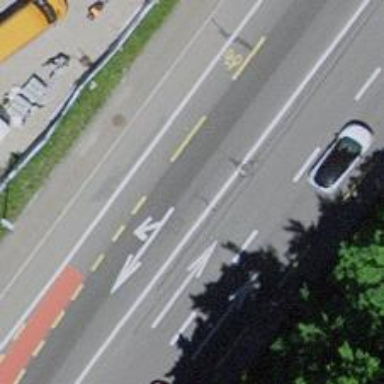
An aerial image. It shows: Secondary road with asphalt surface and designated cycle lane.